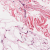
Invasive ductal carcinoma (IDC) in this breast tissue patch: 0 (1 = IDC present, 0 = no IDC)